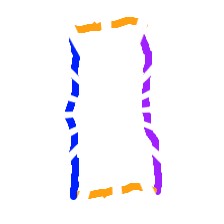
Shape: rectangle